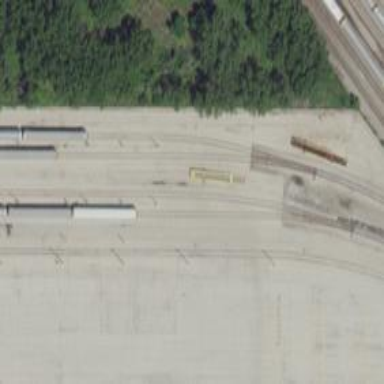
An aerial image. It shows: Railway siding for service.